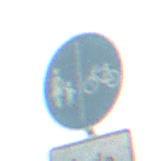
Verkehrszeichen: GetrennterRadUndGehwegRadwegRechts
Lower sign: HinweisDurchVerbaleAngabe2
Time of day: MorningAfternoon
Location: Outdoor (Nature)
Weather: PartlyCloudy
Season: NotSpecified
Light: Natural